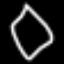
Label: diamond